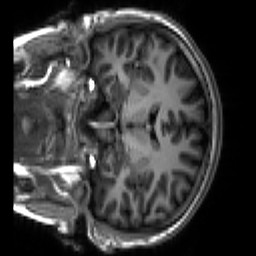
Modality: T1w
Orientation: coronal
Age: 20
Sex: female
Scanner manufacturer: siemens
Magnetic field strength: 3 T
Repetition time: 2.3 s
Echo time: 0.00267 s